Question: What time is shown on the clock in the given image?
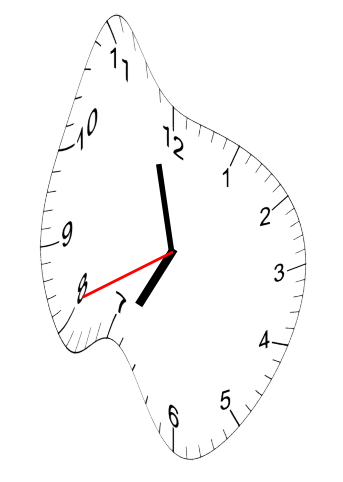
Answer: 06:57:41